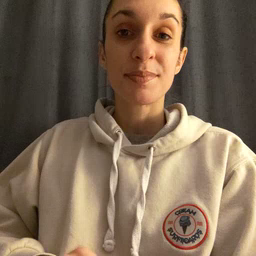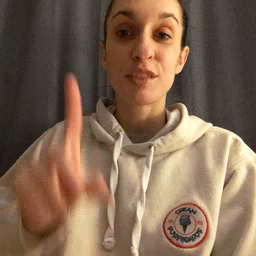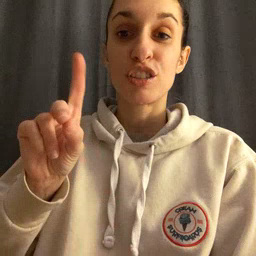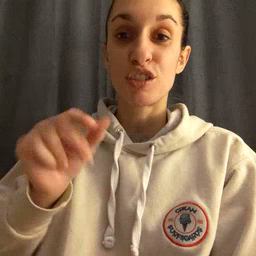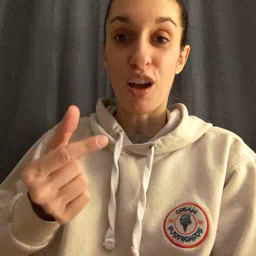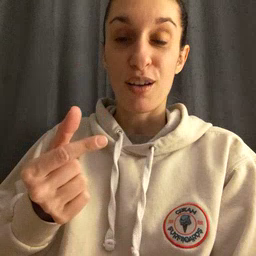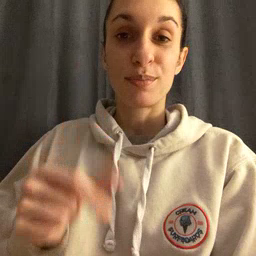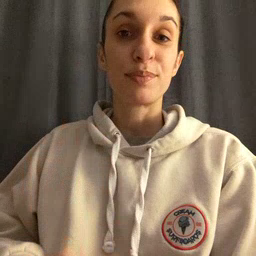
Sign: dog